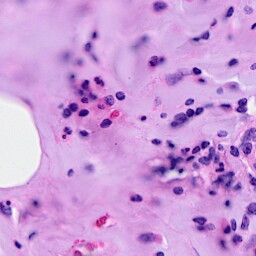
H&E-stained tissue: Breast